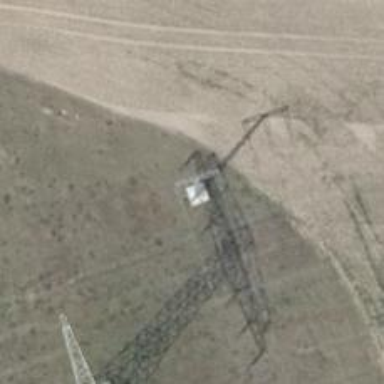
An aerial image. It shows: Power pole.